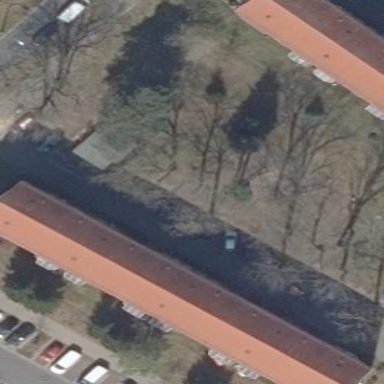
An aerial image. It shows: Apartments building with gabled roof oriented along the structure.